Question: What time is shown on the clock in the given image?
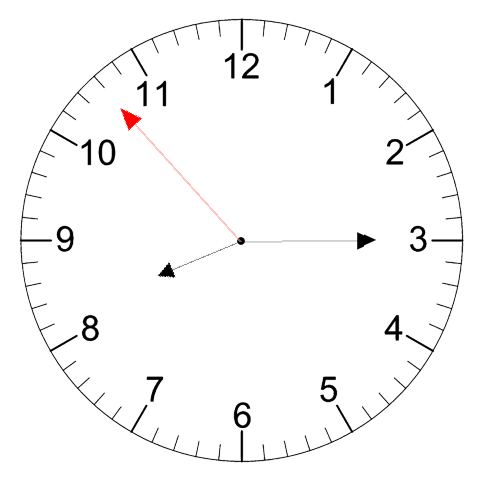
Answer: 08:14:53